Question: I'm trying to connect to postgresql database which name is "galaxydatabase" and I encountered an unhandled exception.
Source code:
'''
#include <Wt/Dbo/Dbo>
#include <Wt/Dbo/backend/Postgres>
namespace dbo = Wt::Dbo;
void run()
{
dbo::backend::Postgres po;
po.connect("galaxydatabase");
// or
//dbo::backend::Postgres po("galaxydatabase"); // the same exception???
}
int main(int argc, char **argv)
{
run();
}
'''

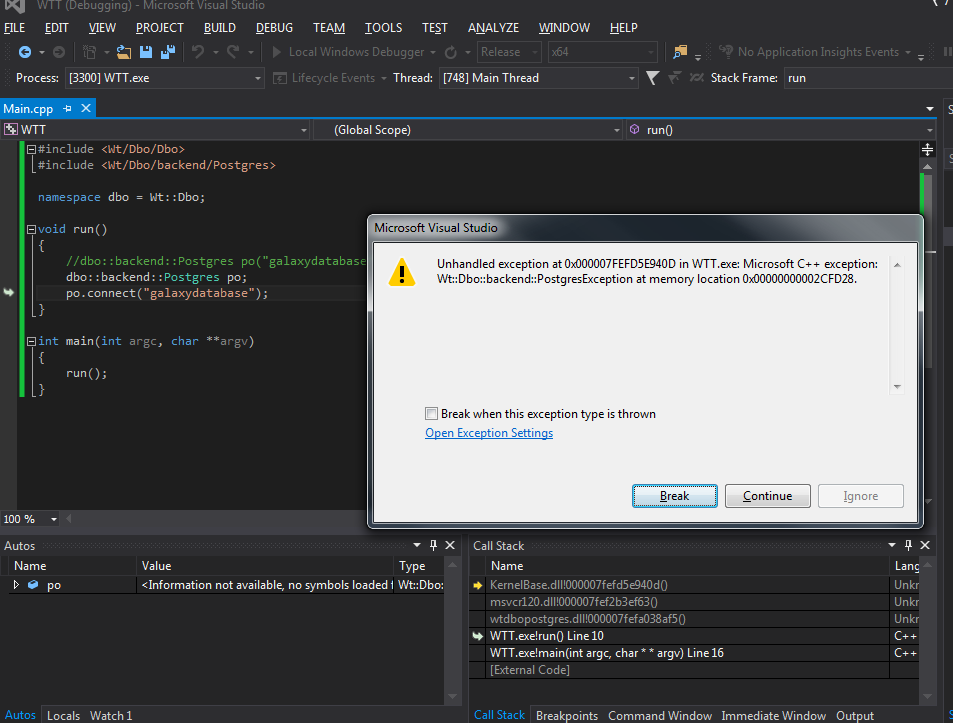
Answer: <URL> expects a PostgreSQL connection string, e.g. '"host=127.0.0.1 user=test password=test port=5432 dbname=test"'. You can provide different parameters as needed, leave out what is not needed.
<URL> has more on what parameters are allowed and what they do.